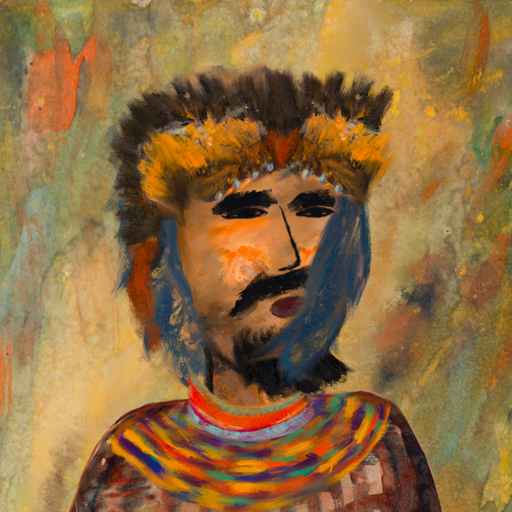
Background: Comrade, Head And Neck Side: Gypsy_Queen, Face Side: Mosgoul, Bust: Orphan, Hair Side: In_The_Sun, Head Accessory: Gypsy_Queen, Second Necklace: An_Impression_2, Necklace: Sisters, Baby: Blank